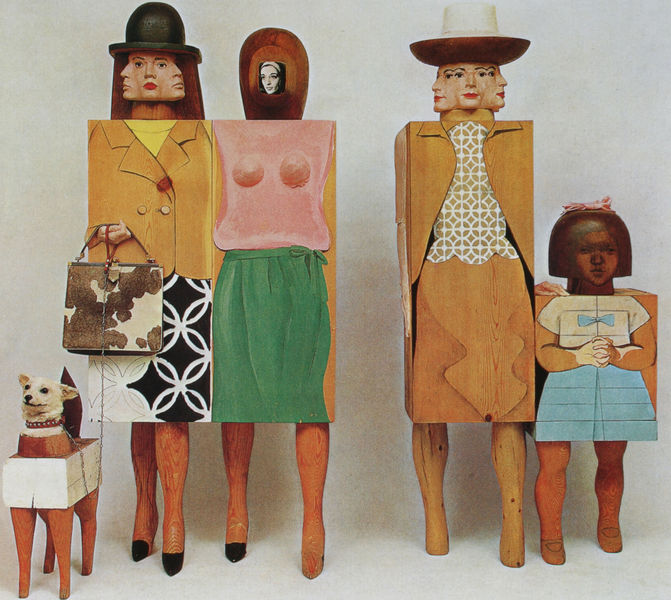
Titel: Women and Dog
Künstler: Marisol (Escobar)
Standort: New York (New York)
Institution: Whitney Museum of American Art
Schlagwörter: gruppe, kopf, schatten, weiß, frauen, grün, mädchen, ocker, bewegung, braun, brust, busen, damen, frau, holz, hut, hüte, kleid, kleider, köpfe, blick, hund, beige, rock, schleife, gesichter, bluse, gesicht, kleidung, figur, kostüm, familie, kind, mutter, rosa, skulptur, beine, brüste, perspektive, schuhe, leine, figuren, plastik, jacket, collage, foto, eckig, tasche, puppen, karton, geometrisch, installation, kantig, pappe, schritte, blaus, sulptur, dreiköpfe, gesichz, modfern, mádchen